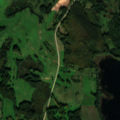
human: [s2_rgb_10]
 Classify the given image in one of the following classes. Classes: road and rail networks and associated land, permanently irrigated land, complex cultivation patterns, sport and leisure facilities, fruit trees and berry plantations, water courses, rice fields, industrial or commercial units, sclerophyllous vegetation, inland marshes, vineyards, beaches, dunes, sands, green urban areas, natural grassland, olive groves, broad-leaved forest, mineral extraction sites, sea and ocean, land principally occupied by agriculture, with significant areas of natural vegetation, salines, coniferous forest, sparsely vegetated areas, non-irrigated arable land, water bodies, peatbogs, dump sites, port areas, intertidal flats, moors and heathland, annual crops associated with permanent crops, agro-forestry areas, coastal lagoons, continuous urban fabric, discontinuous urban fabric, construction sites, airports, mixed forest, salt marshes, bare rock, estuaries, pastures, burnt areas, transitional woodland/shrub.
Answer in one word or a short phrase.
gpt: non-irrigated arable land, complex cultivation patterns, land principally occupied by agriculture, with significant areas of natural vegetation, broad-leaved forest, water bodies